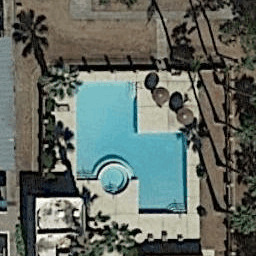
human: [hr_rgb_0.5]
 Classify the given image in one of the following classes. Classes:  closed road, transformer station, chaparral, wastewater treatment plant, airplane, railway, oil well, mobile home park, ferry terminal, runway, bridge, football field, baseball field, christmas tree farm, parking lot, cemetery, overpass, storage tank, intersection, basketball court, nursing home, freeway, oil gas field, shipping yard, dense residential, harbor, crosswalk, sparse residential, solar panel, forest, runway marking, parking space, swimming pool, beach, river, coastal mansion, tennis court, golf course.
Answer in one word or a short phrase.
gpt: swimming pool